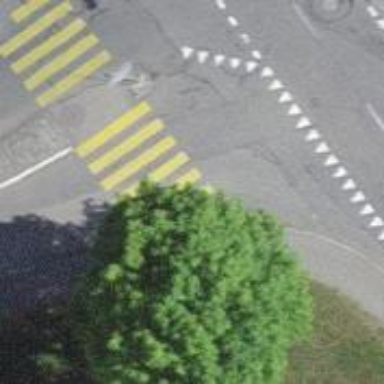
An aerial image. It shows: Kerb barrier.